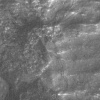
Atmospheric dust classification: not_dusty